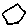
Label: hexagon